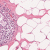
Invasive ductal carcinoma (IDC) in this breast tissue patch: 0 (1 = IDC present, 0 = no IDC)